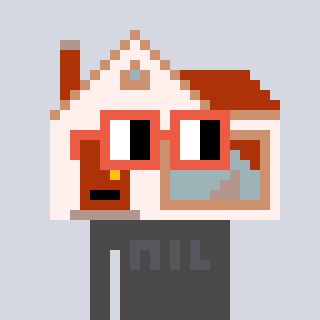
a pixel art character with square orange glasses, a house-shaped head and a grayscale-colored body on a cool background